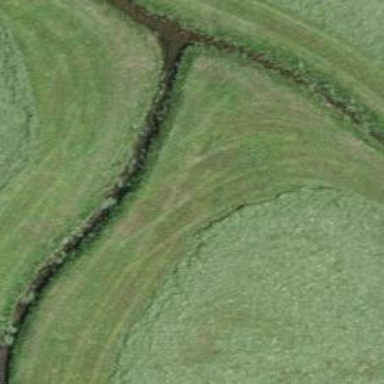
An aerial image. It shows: Ditch in the surroundings.